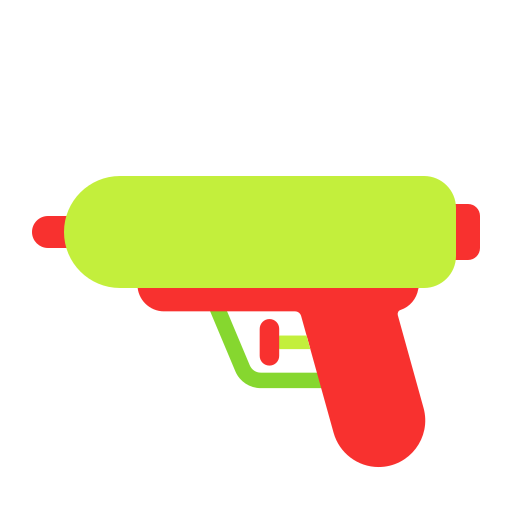
water pistol flat